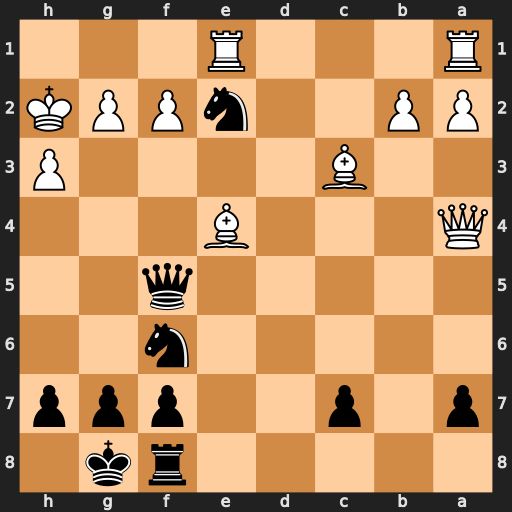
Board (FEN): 5rk1/p1p2ppp/5n2/5q2/Q3B3/2B4P/PP2nPPK/R3R3
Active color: b
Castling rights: -
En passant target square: -
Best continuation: Ng4+ hxg4 Qf4+ g3 Qxf2+ Bg2 Qxg3+ Kh1 Qh4+ Bh3 Qxh3#